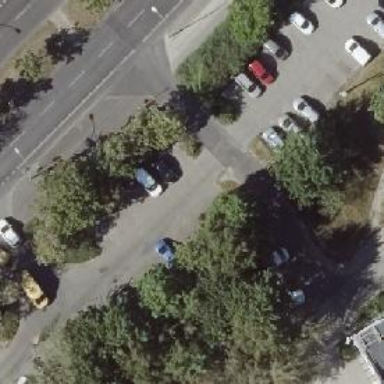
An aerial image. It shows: Asphalt parking aisle designated as service road.